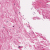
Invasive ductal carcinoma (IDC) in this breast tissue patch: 0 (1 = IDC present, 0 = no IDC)